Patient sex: M
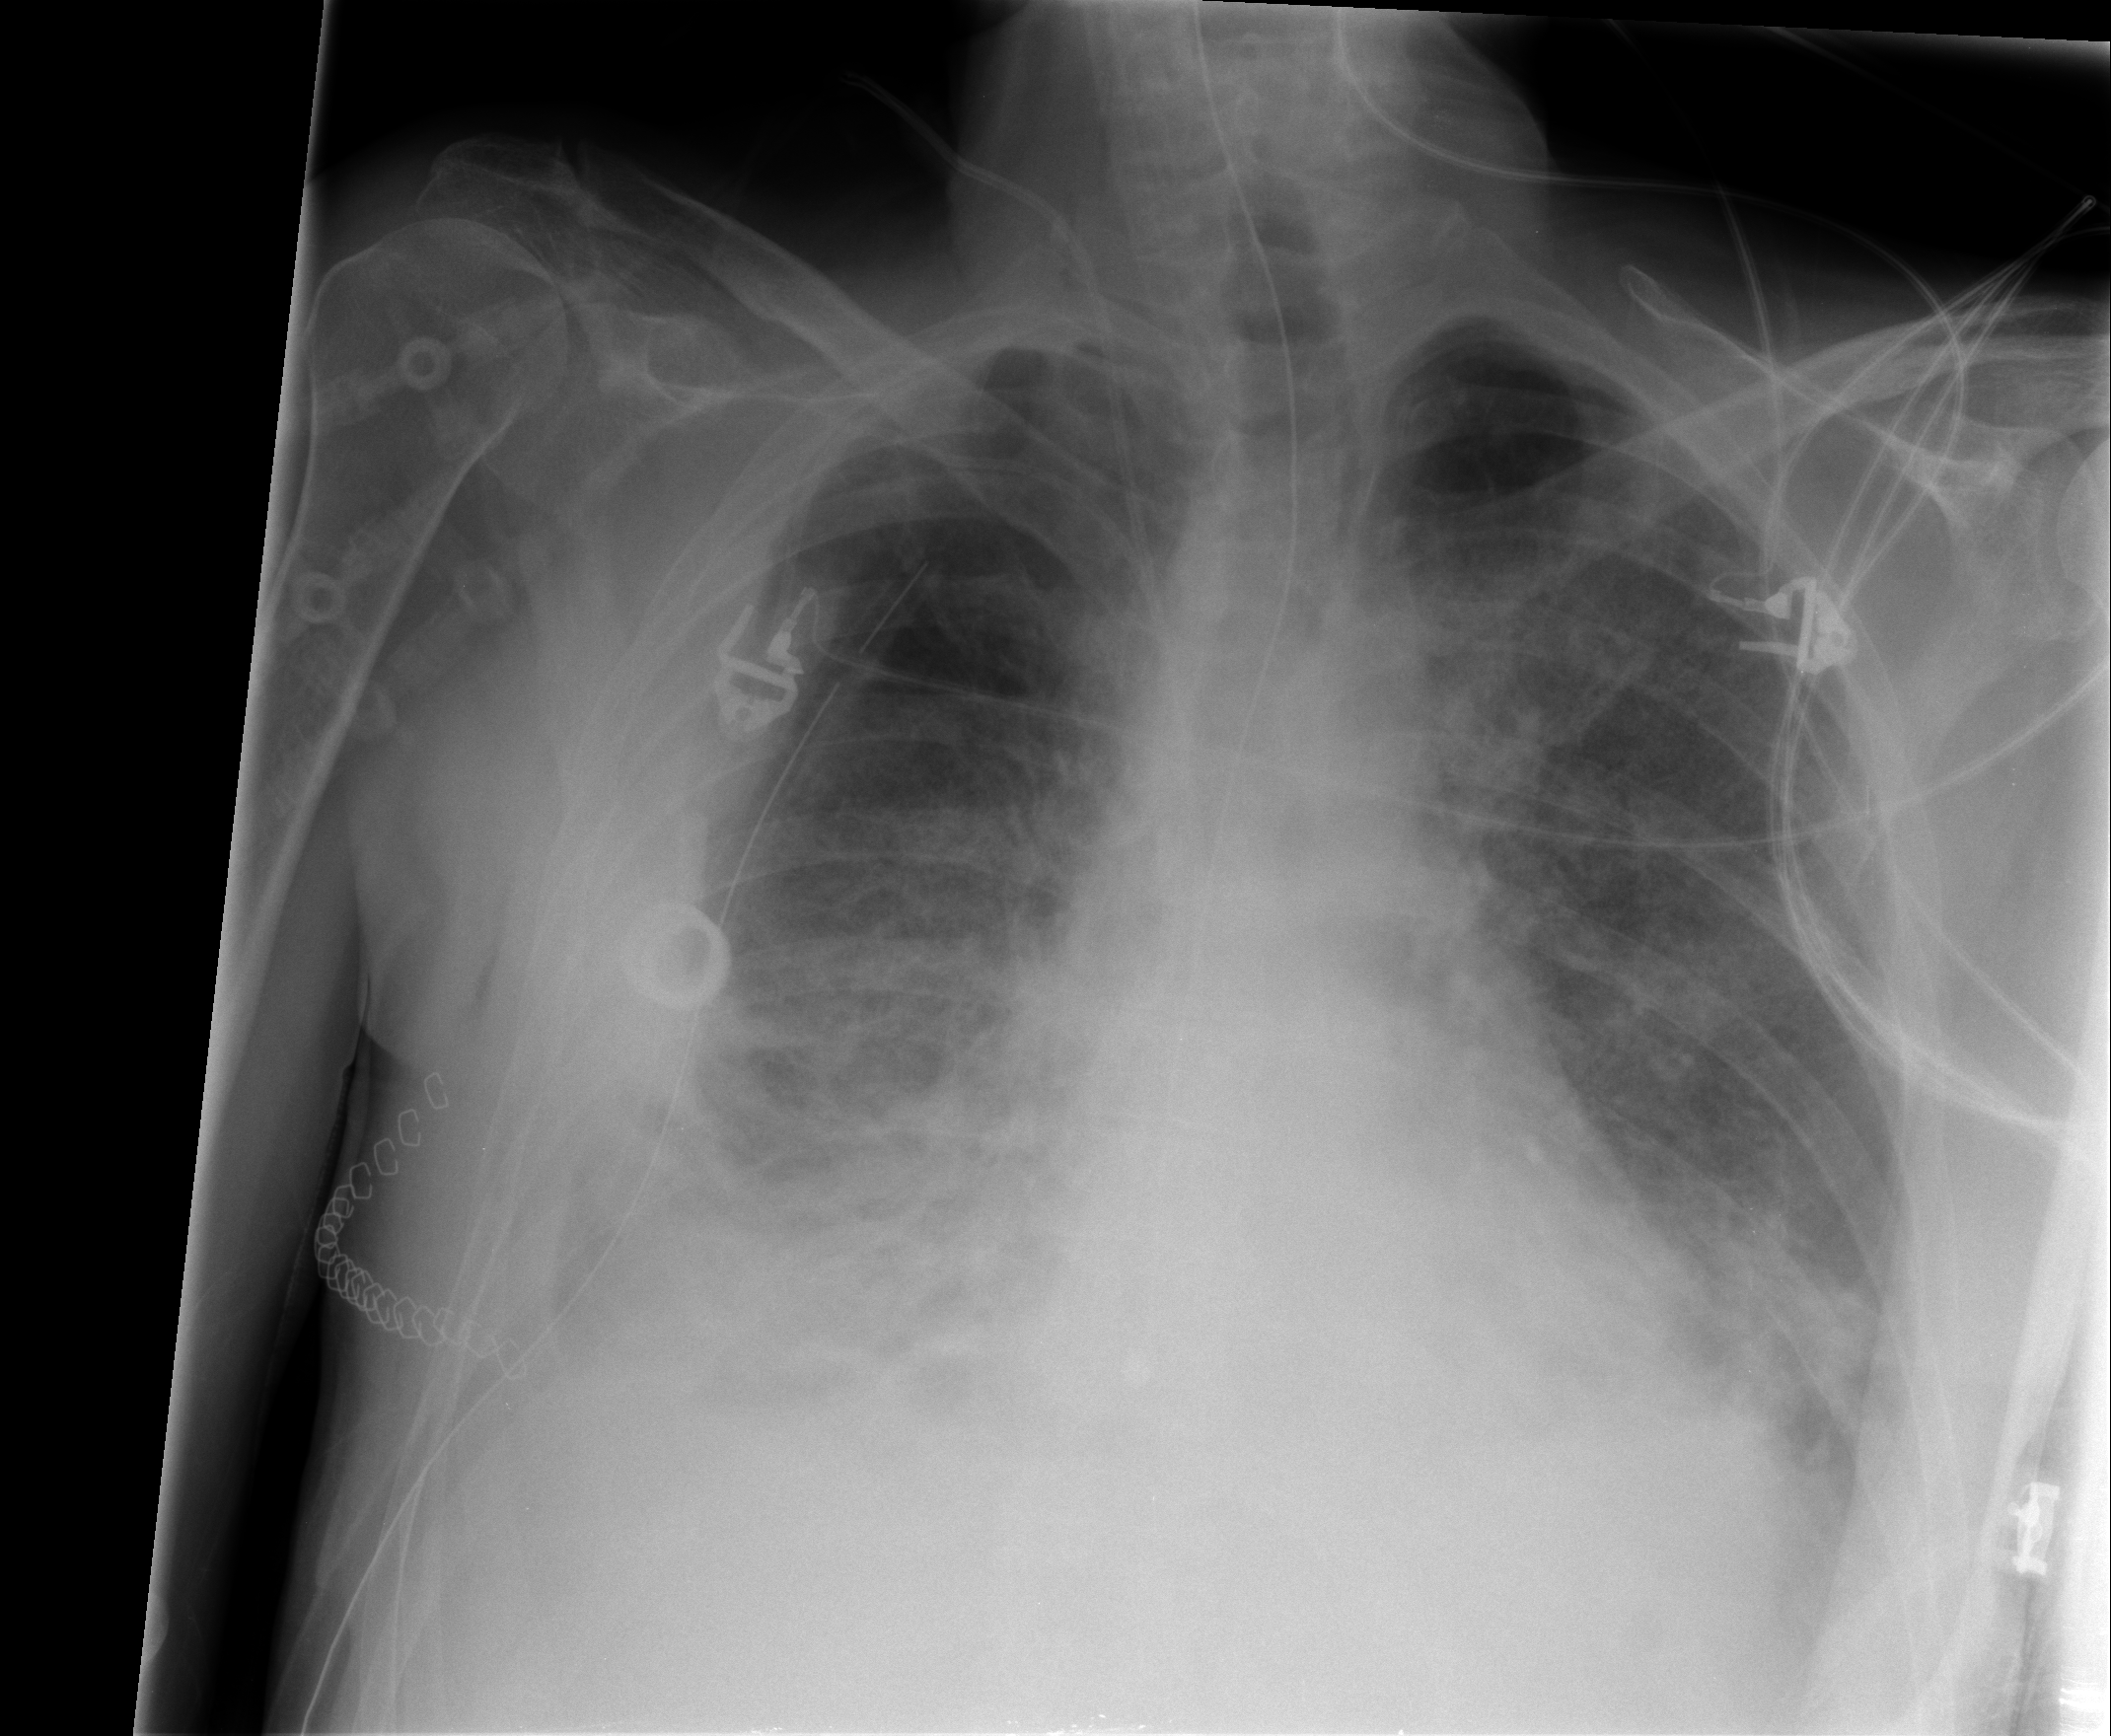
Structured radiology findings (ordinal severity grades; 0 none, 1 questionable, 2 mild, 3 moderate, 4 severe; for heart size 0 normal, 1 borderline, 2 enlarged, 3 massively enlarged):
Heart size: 0
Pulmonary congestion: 3
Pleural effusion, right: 3
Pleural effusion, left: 2
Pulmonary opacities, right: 3
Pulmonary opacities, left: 3
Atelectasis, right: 2
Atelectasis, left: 2